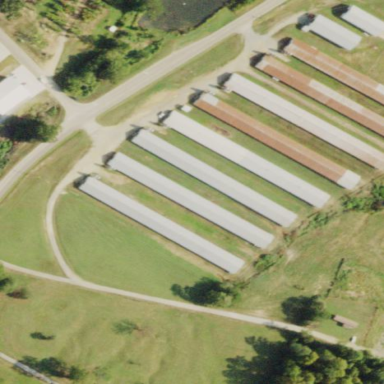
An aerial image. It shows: Farm auxiliary building.